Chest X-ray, PA view. Patient: 47 years old, sex M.
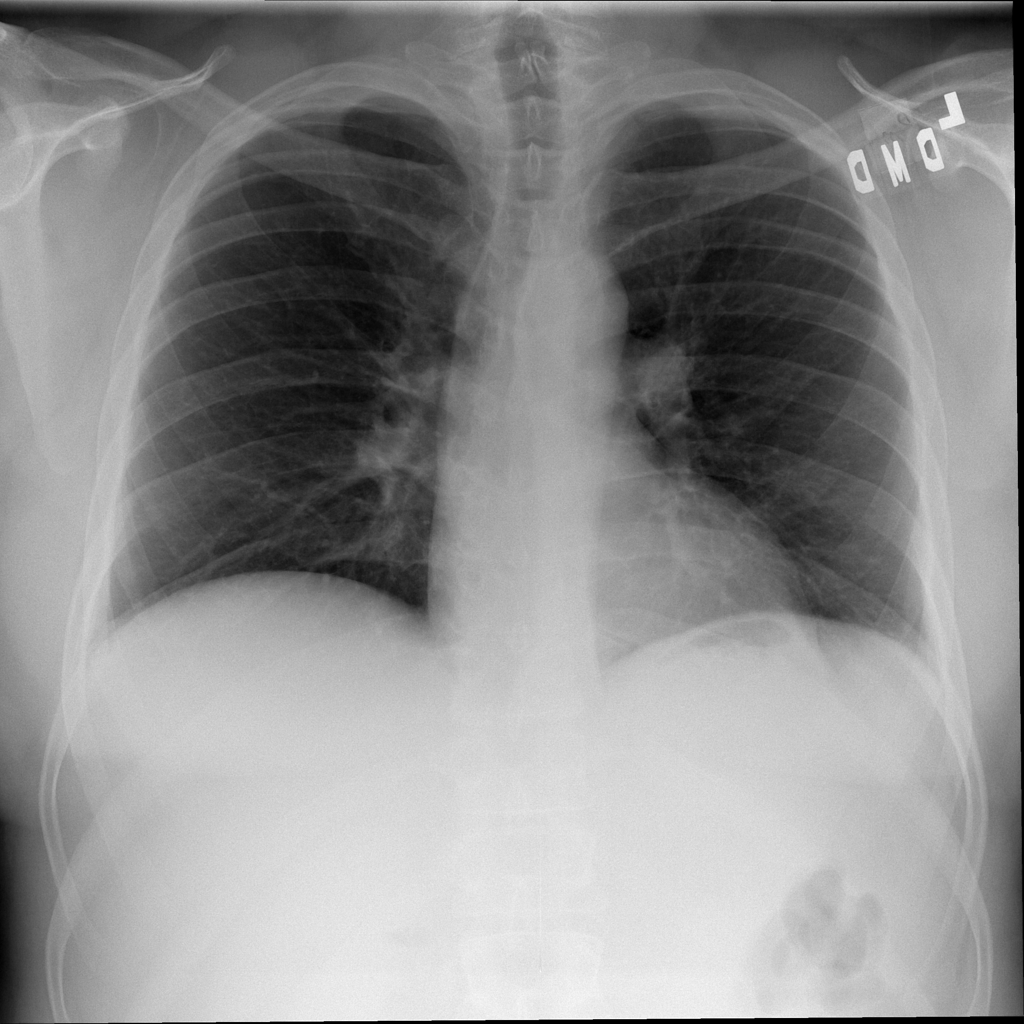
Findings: No Finding